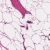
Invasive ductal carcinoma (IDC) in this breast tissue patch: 0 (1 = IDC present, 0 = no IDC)